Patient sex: F
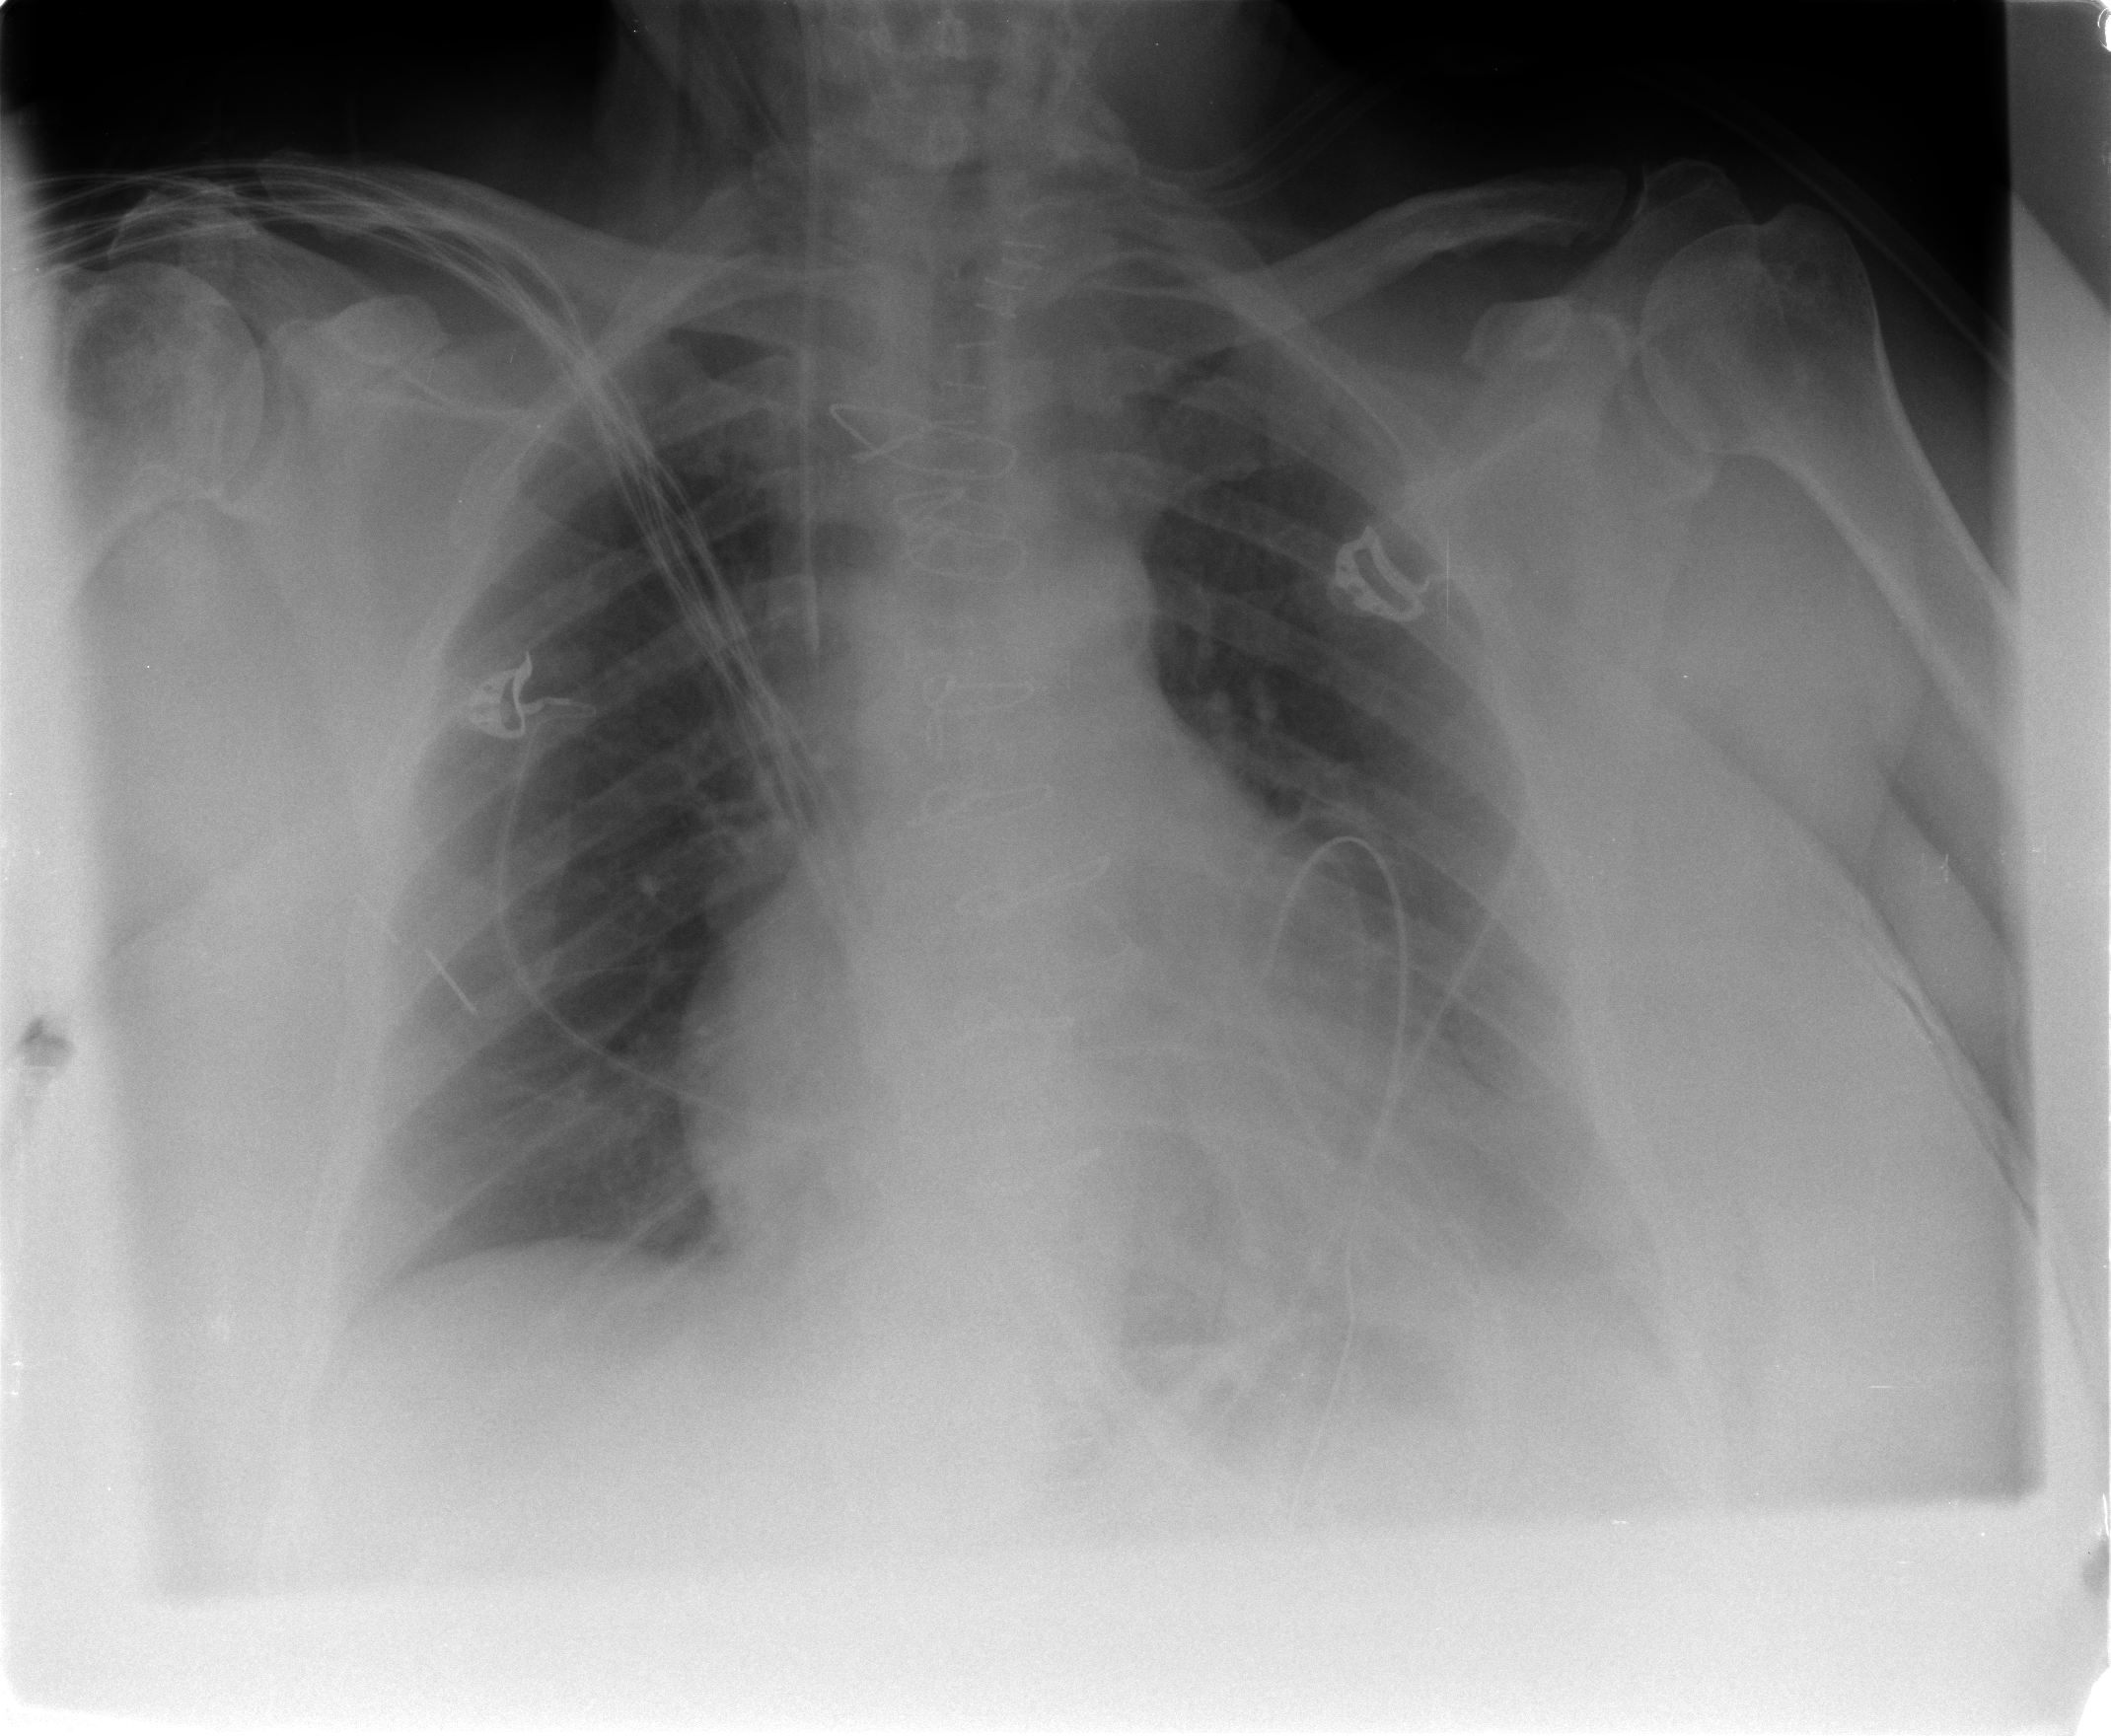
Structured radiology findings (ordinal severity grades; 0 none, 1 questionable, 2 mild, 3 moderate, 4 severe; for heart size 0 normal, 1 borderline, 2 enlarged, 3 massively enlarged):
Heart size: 2
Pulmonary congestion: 2
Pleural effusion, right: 0
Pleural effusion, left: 2
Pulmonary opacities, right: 0
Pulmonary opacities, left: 0
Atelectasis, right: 0
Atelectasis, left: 2